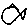
Label: fish